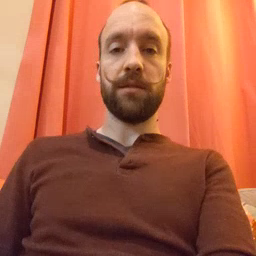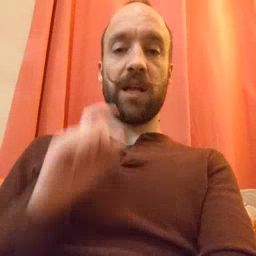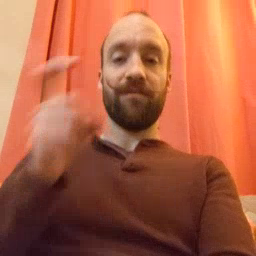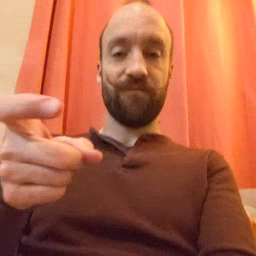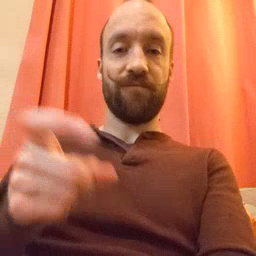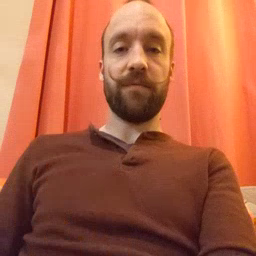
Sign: gift